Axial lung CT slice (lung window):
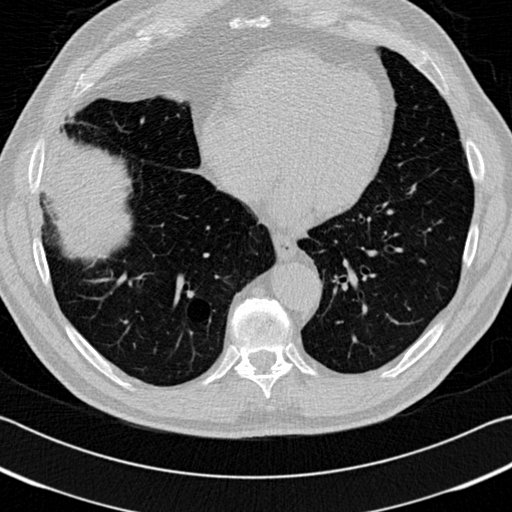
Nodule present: no